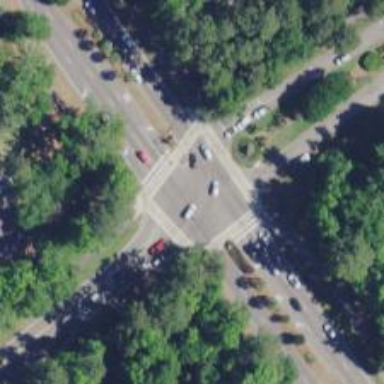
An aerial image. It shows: Uncontrolled crossing on the road.